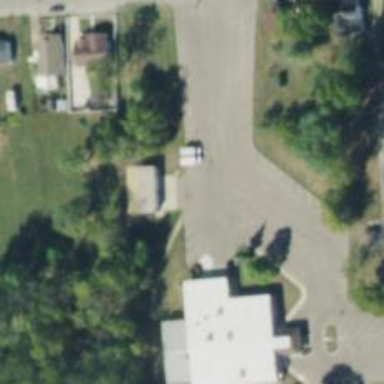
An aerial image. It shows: Driveway leading to service road.